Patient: sex M, age 80
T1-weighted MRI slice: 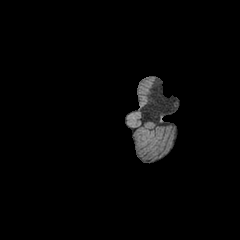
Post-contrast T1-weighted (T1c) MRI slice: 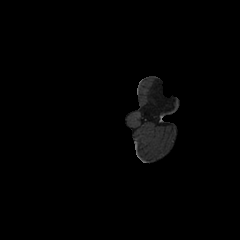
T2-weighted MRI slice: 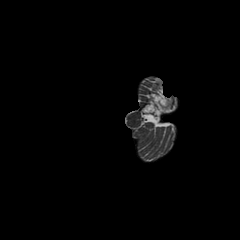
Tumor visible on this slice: no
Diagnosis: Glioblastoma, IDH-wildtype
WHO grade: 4